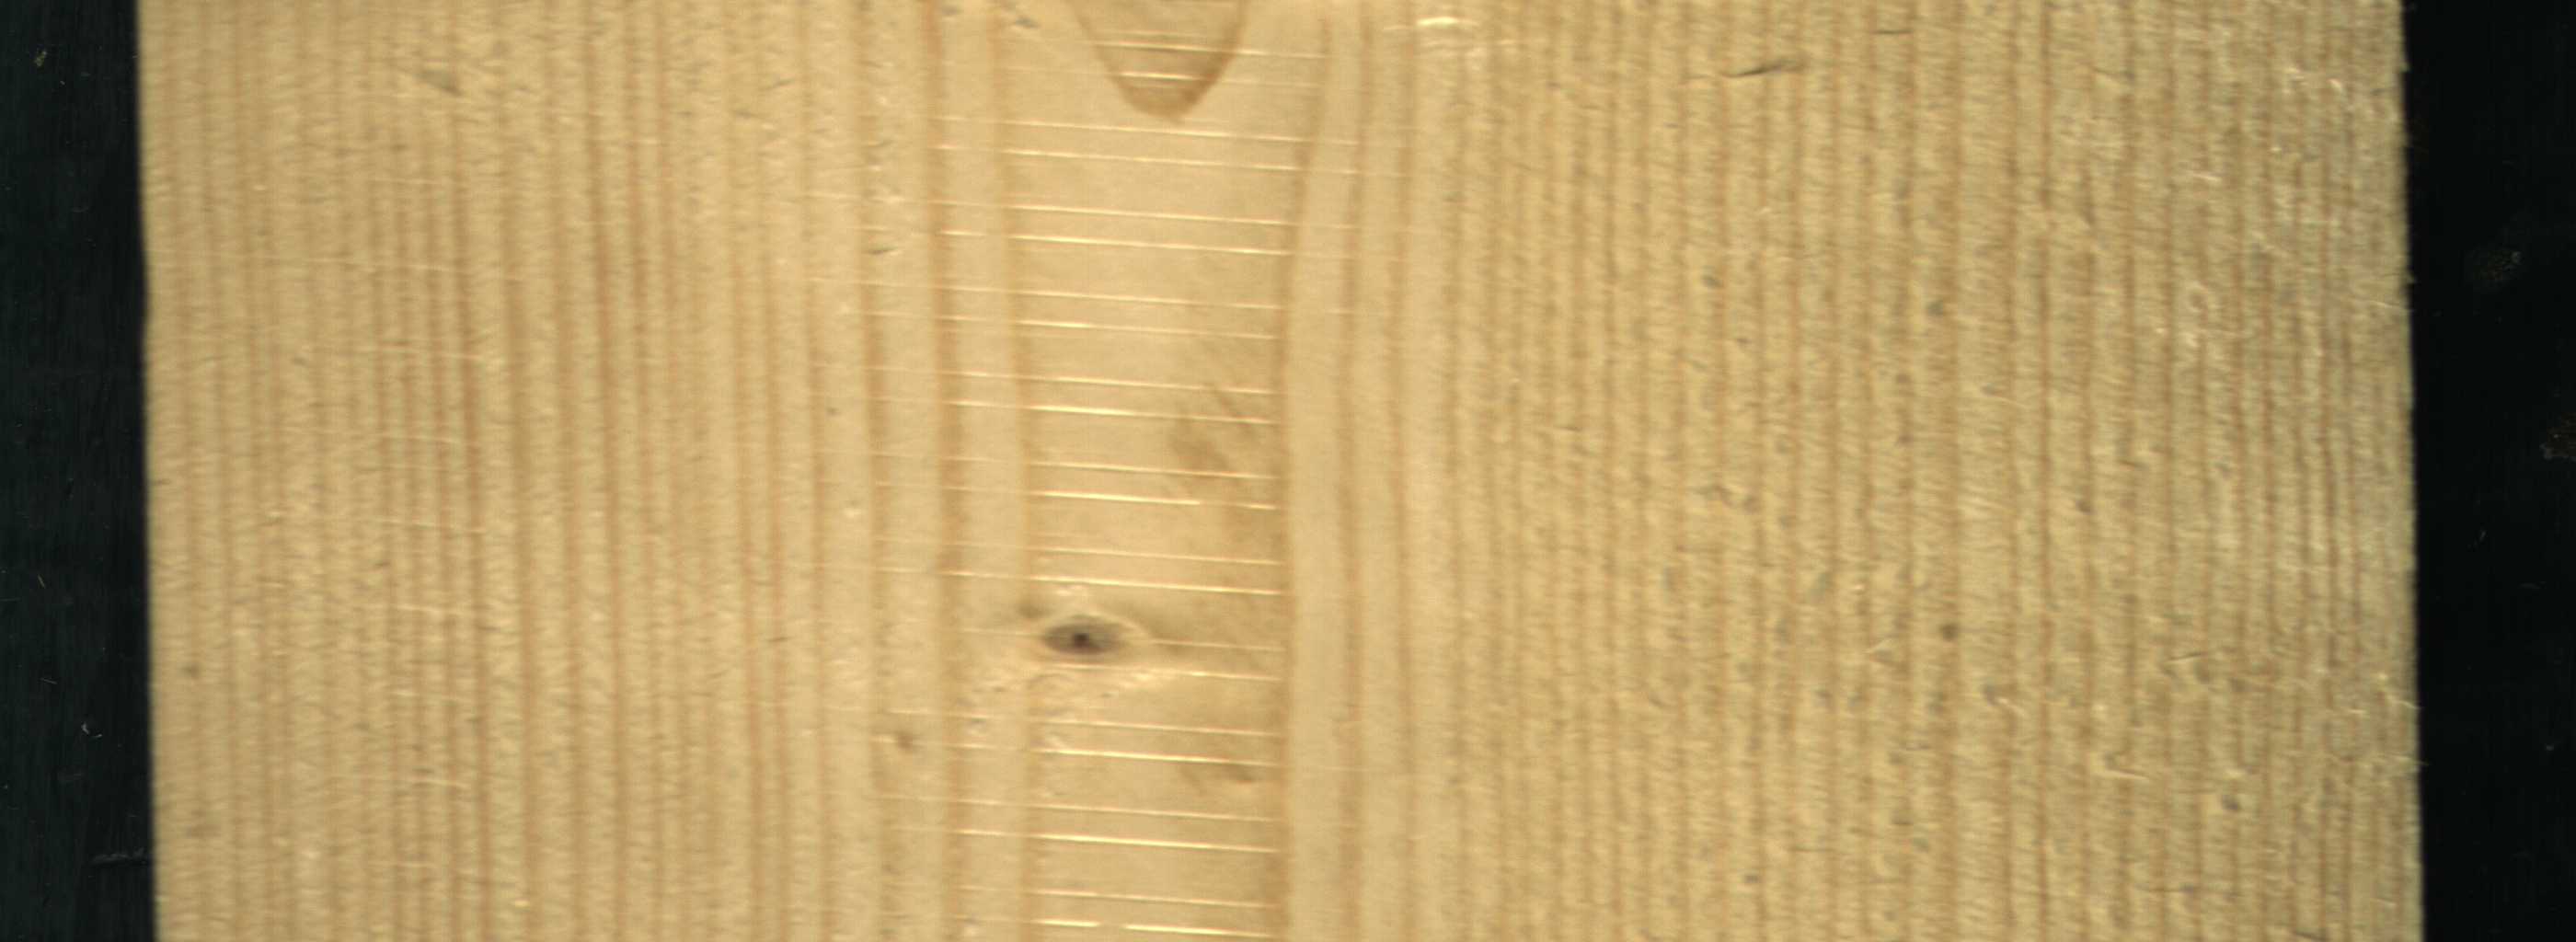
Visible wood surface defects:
Live_Knot